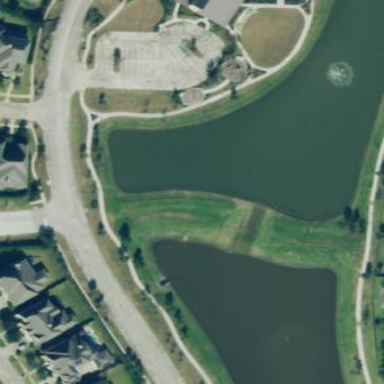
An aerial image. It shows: Retention basin containing natural water.